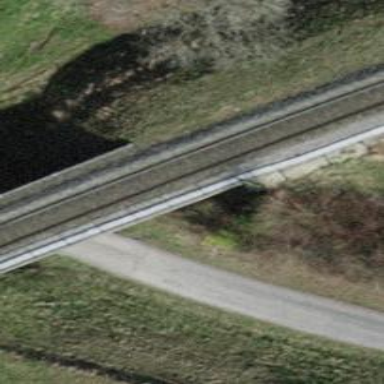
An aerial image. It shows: Single-track railway bridge with electrified contact line.